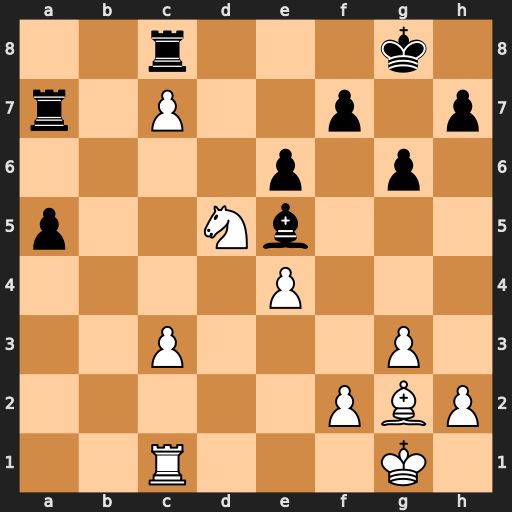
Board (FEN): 2r3k1/r1P2p1p/4p1p1/p2Nb3/4P3/2P3P1/5PBP/2R3K1
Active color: w
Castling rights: -
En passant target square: -
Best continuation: Ne7+ Kf8 Nxc8